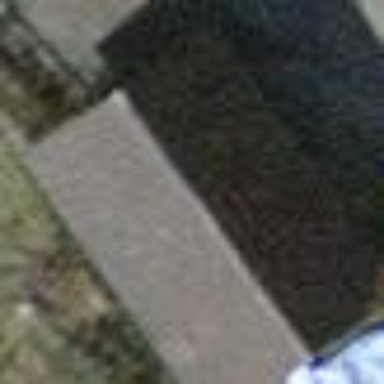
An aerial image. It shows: Shed building.